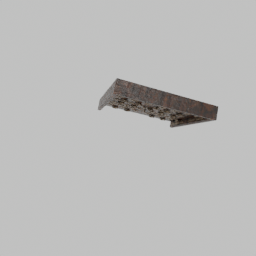
Label: architecture